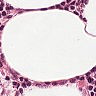
Metastatic tissue present: no